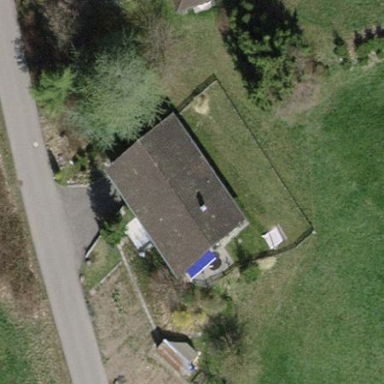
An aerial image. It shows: Simple and straightforward house.